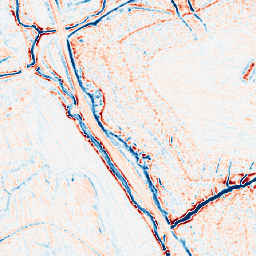
Category: edge_preserving
Decomposition family: bilateral
Decomposition parameters: d: 9
sigma_color: 50
sigma_space: 150
Upsampling method: nearest
Upsampling parameters: scale: 2
Upsampling scale: 2